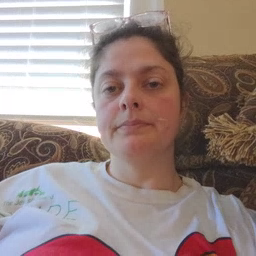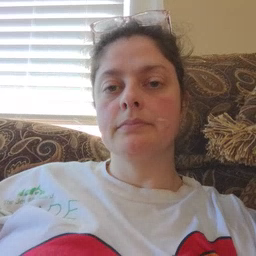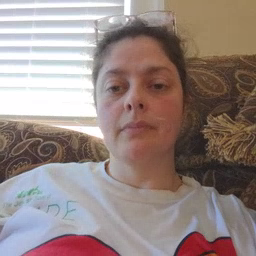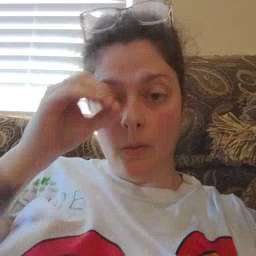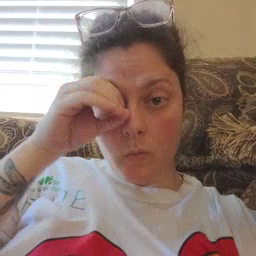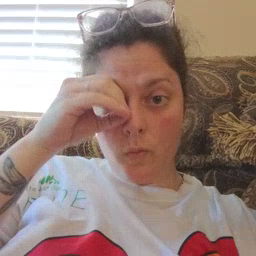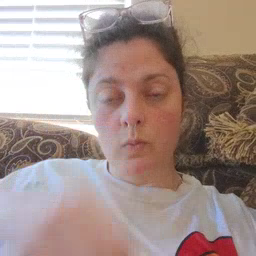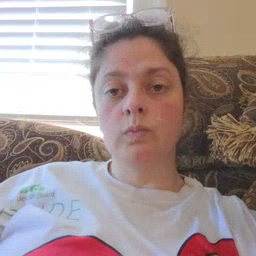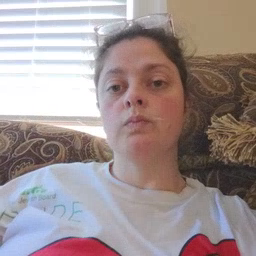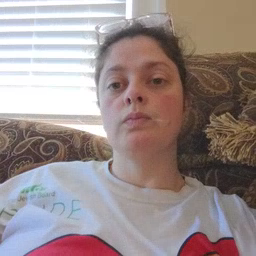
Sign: owl